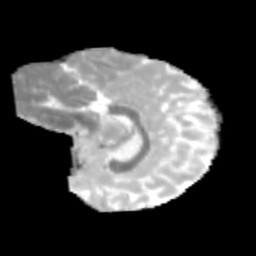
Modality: MD
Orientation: sagittal
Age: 9
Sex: female
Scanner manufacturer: siemens
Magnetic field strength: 3 T
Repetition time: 3.8 s
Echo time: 0.07 s